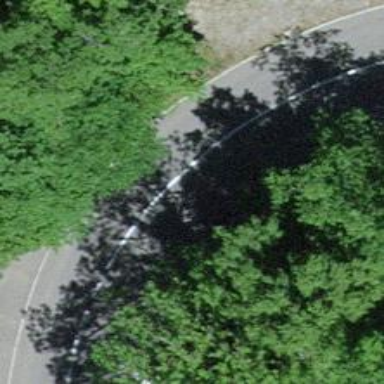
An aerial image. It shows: Tertiary road with bridge.